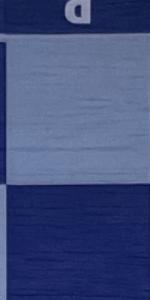
Label: Empty